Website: crate-barrel
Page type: customer-info-address
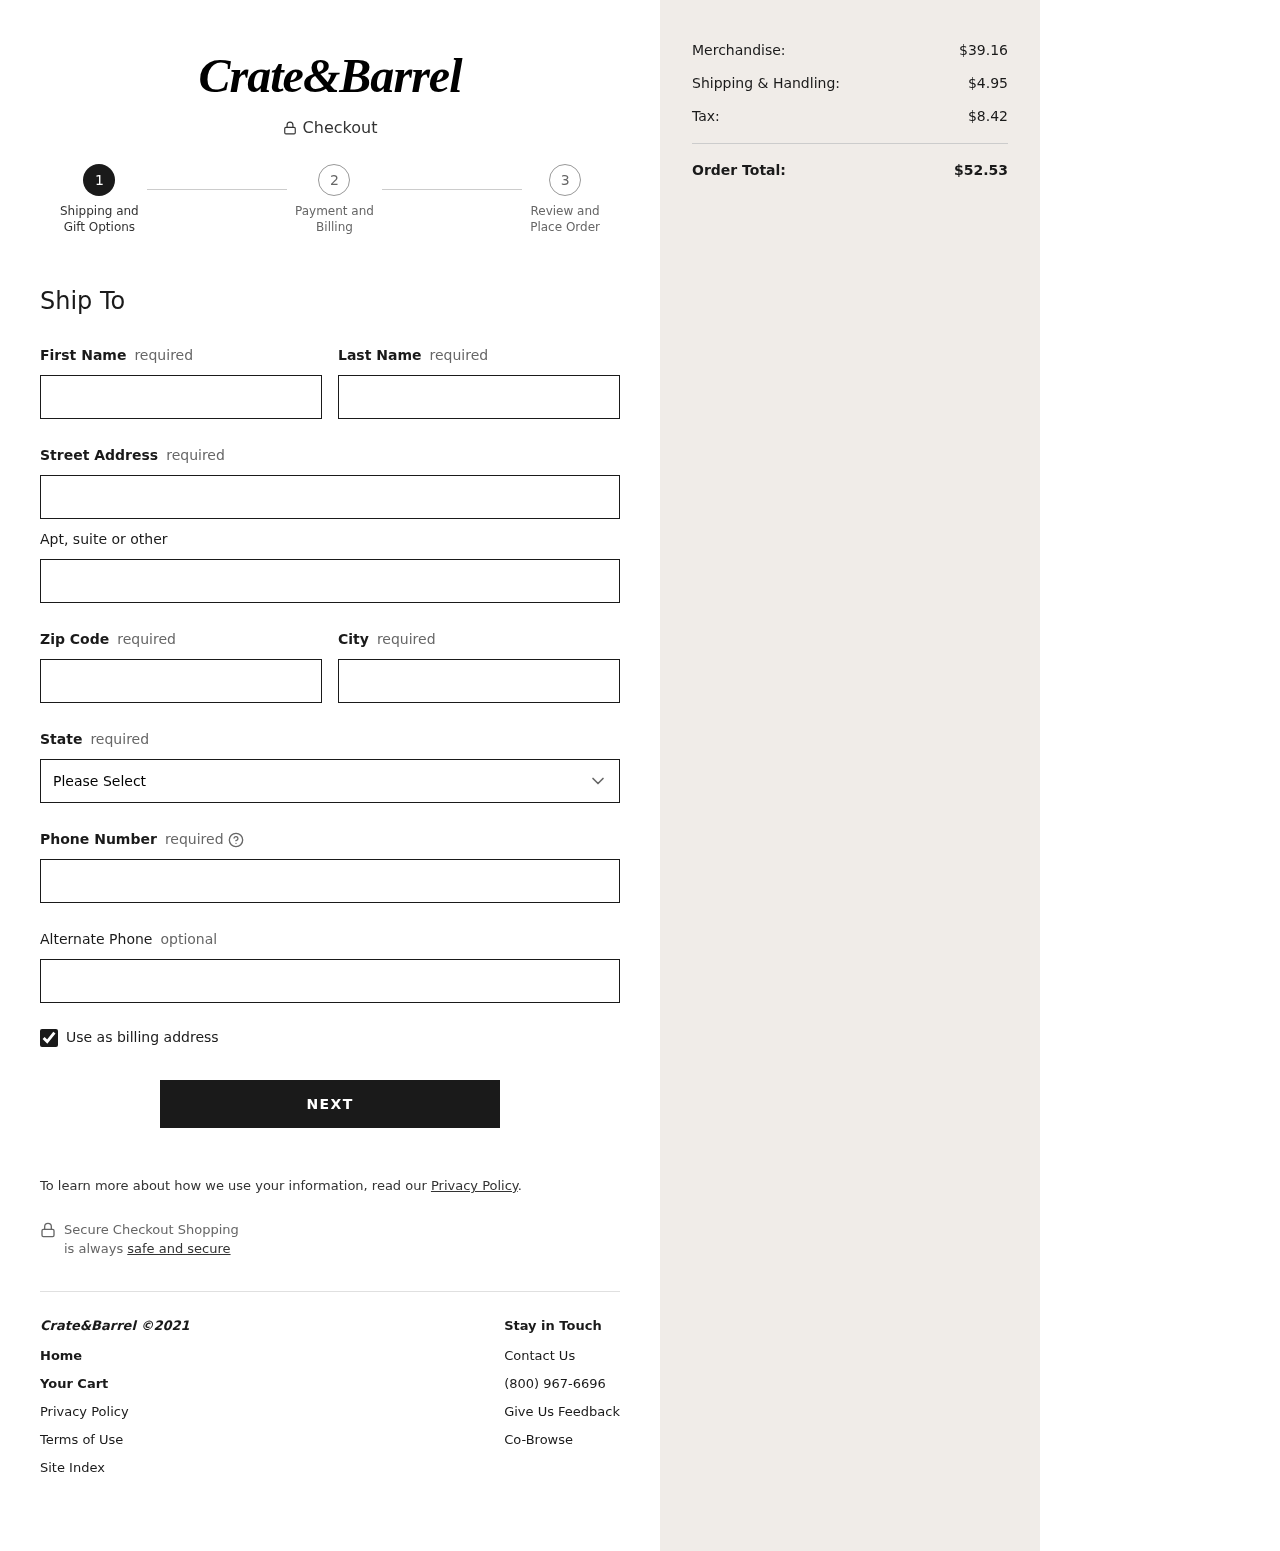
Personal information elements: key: PII_STATE
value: New Hampshire
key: PII_FIRSTNAME
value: Jonathan
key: PII_LASTNAME
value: Howard
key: PII_STREET
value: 164 Davis Centers Suite 125
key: PII_STREET2
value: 130 Marcus Trace
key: PII_POSTCODE
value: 73384
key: PII_CITY
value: West Connie
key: PII_PHONE
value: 4742650324
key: PII_PHONE_ALT
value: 9394735400
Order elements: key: ORDER_SUBTOTAL
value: $39.16
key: ORDER_SHIPPING_COST
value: $4.95
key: ORDER_TAX
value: $8.42
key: ORDER_TOTAL
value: $52.53